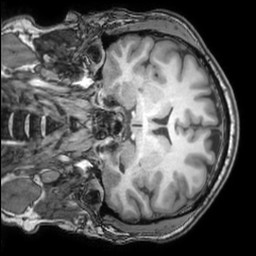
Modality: T1w
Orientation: coronal
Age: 24
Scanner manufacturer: philips
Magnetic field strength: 3 T
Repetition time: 0.007 s
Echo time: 0.003501 s